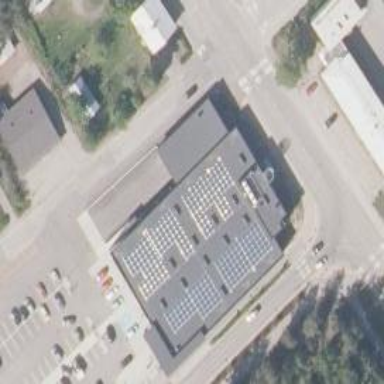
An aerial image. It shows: Supermarket building.